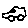
Label: car